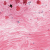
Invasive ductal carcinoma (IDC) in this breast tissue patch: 0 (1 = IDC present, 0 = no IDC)